Field crop: maize
Growth stage: 2
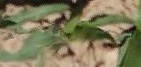
Species: maize